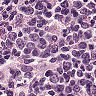
Metastatic tissue present: no